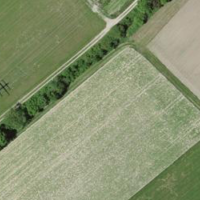
EUNIS habitat code: 25
Species observed at this site:
Lysimachia vulgaris
Prunus padus